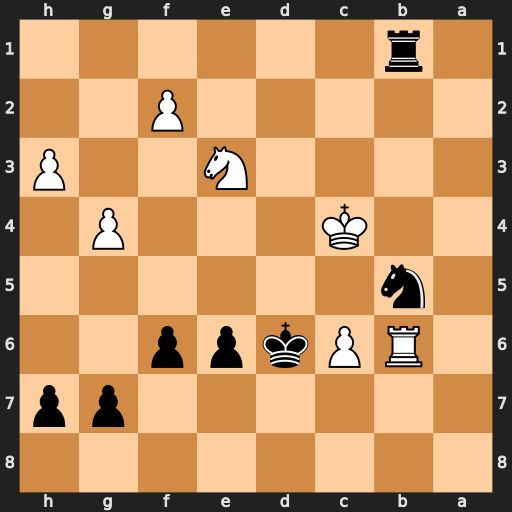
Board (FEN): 8/6pp/1RPkpp2/1n6/2K3P1/4N2P/5P2/1r6
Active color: b
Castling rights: -
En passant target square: -
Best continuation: Na3+ Kd3 Rxb6